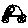
Label: car